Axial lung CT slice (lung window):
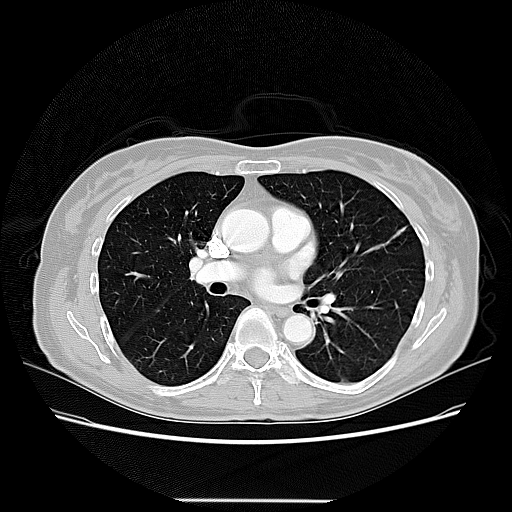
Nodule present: no